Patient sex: F
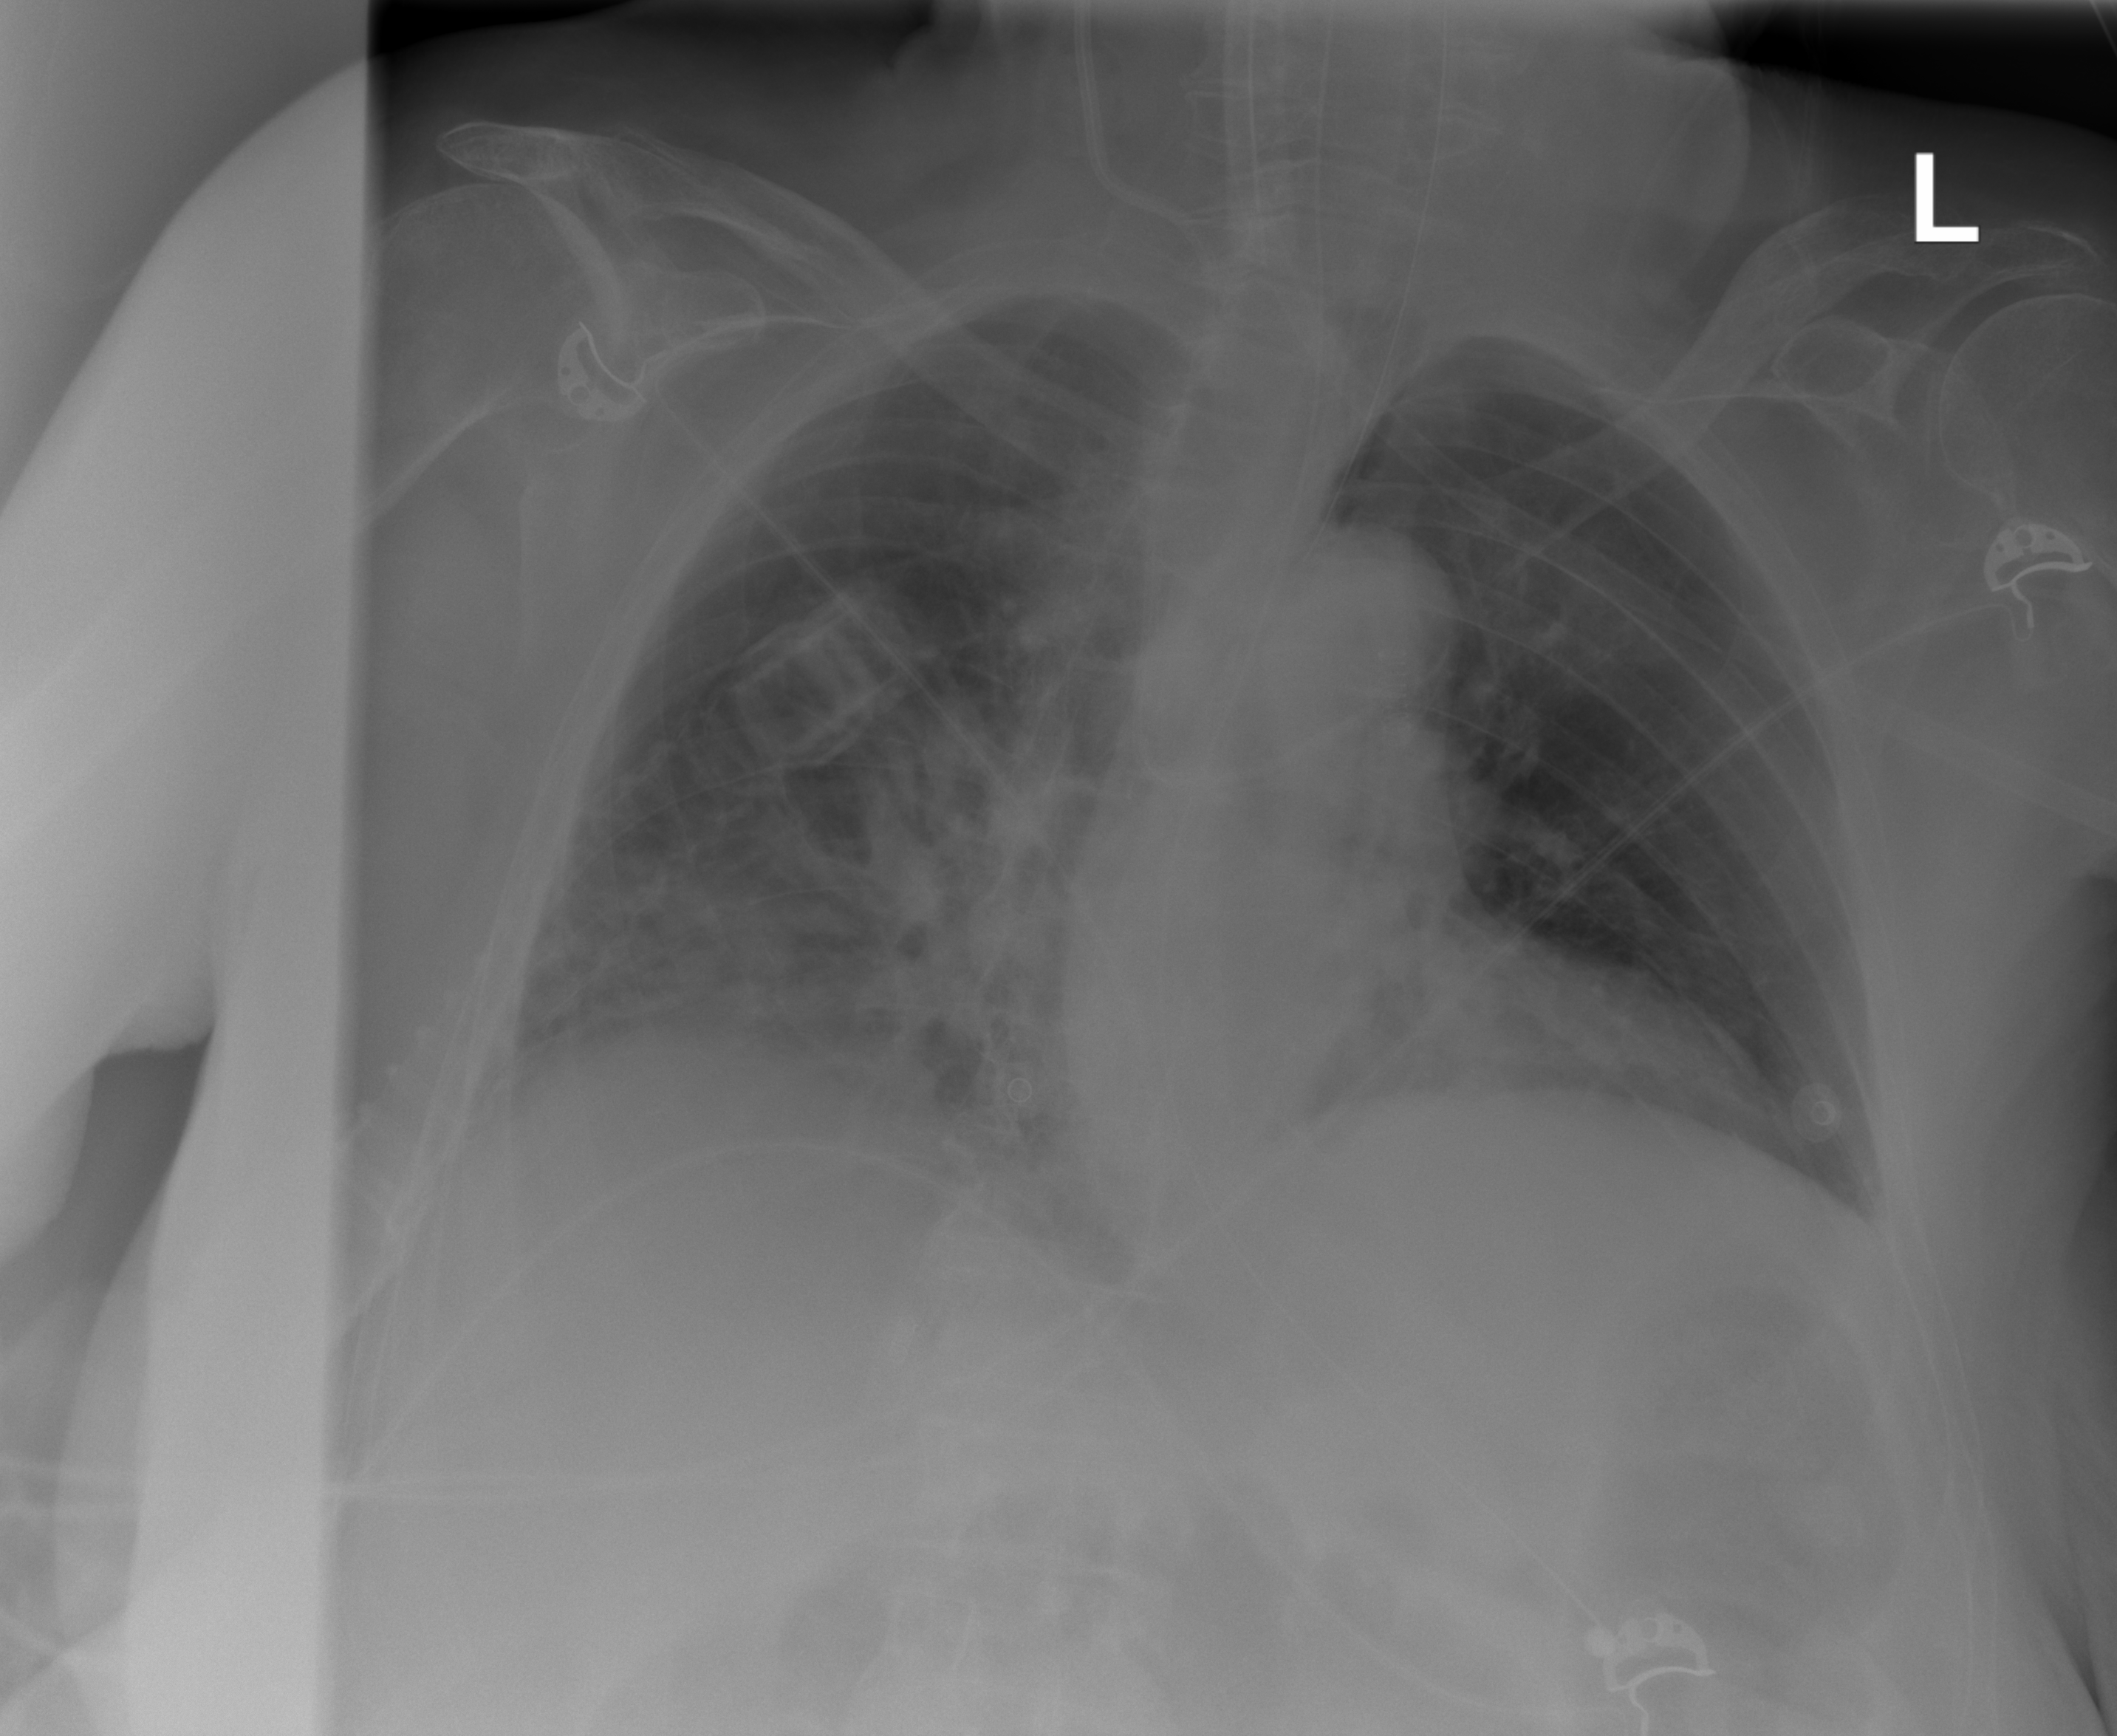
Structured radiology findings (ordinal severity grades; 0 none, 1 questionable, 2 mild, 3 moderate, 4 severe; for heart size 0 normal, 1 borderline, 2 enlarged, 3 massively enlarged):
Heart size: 0
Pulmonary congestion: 0
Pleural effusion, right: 2
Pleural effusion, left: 0
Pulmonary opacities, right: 3
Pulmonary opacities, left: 0
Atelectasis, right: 0
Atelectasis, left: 0